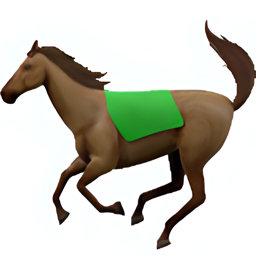
Name: horse
Emoji: 🐎
Group: Animals & Nature
Sub-group: animal-mammal